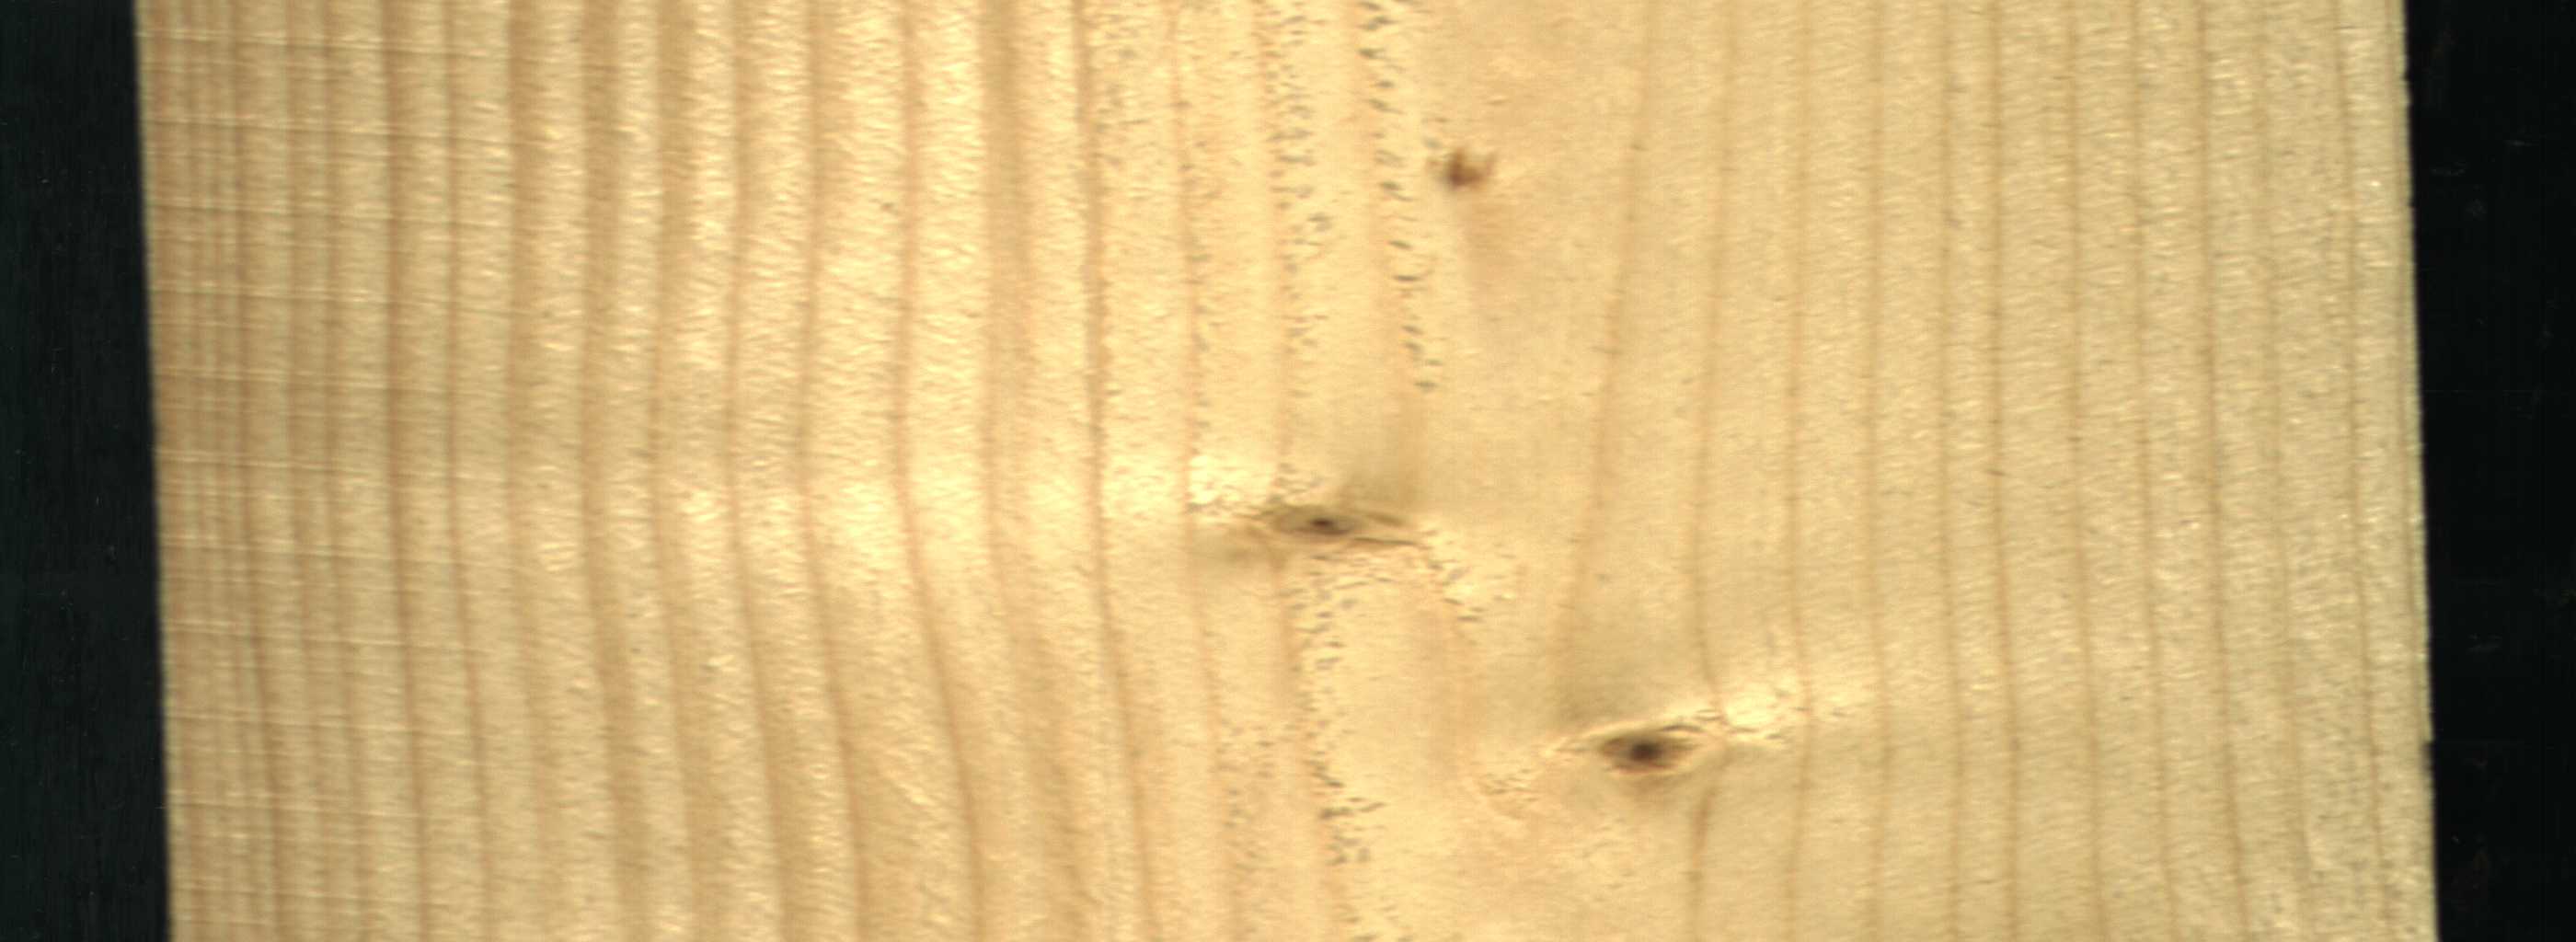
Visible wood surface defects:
resin
Live_Knot
Live_Knot